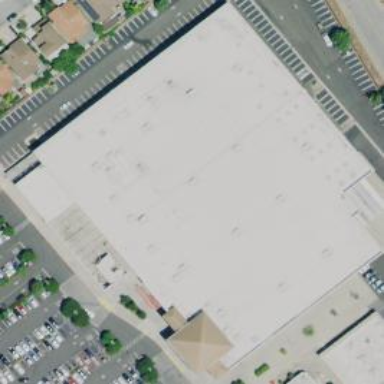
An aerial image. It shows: Retail building that houses department store.